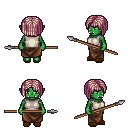
a pixel art fantasy rpg character, female body template, orc, green skin, white sleeveless shirt, robe skirt, white blonde pageboy hairstyle, brown slippers, spear, four views (front, back, left, right), 2x2 character sprite sheet, small pixel art, hard edges, no anti-aliasing